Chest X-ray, PA view. Patient: 62 years old, sex M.
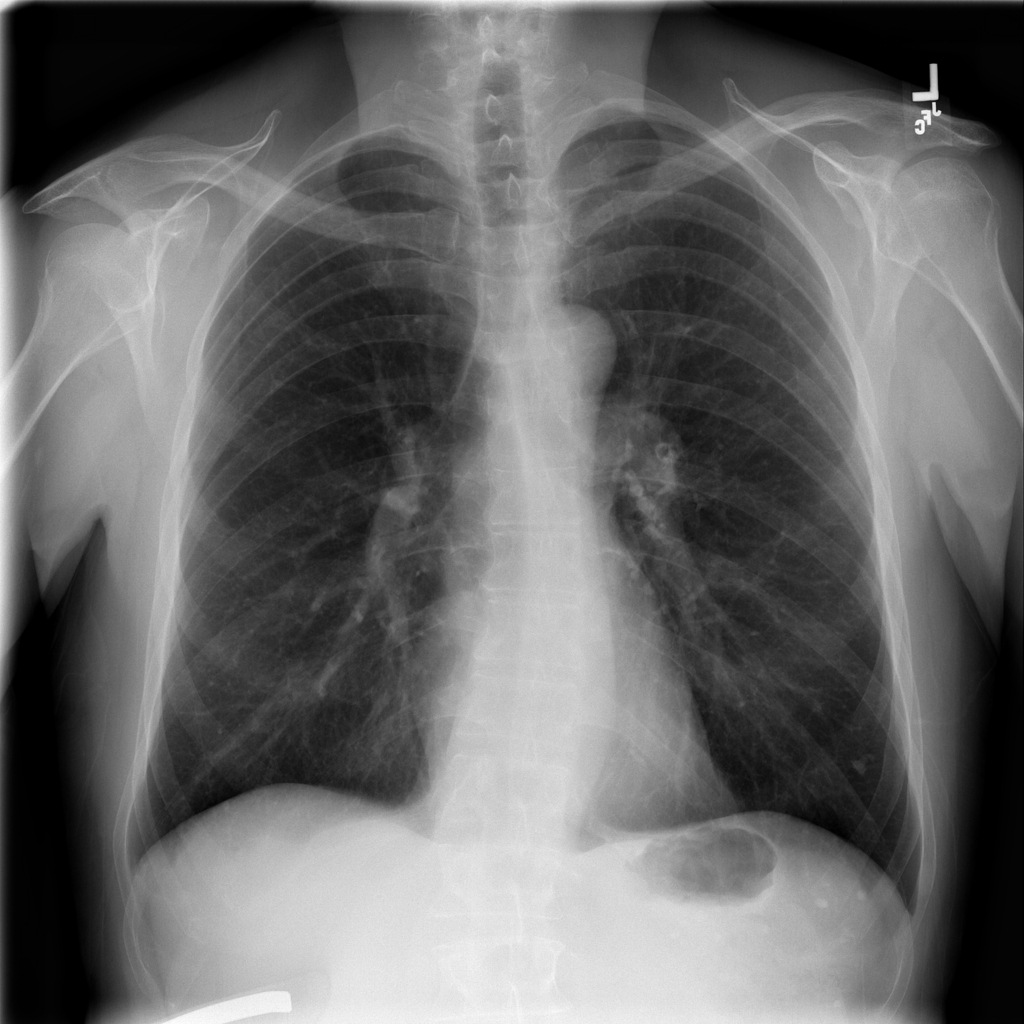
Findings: No Finding